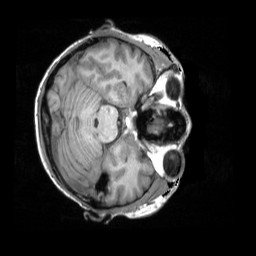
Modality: T1w
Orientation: axial
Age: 53
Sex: female
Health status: ill
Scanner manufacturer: siemens
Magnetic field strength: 3 T
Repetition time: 1.9 s
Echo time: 0.00247 s